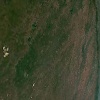
Label: land